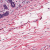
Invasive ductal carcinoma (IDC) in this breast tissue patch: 0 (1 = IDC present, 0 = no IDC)